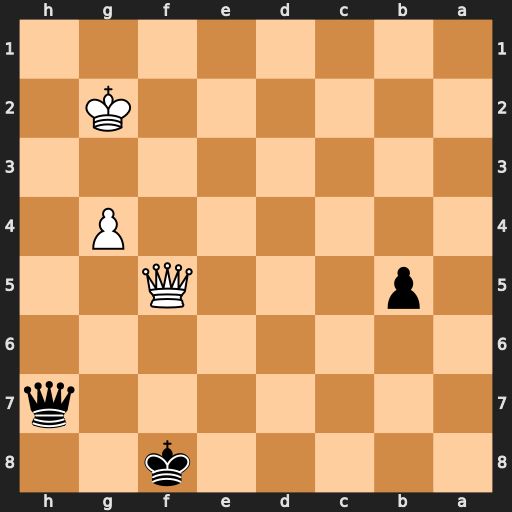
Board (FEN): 5k2/7q/8/1p3Q2/6P1/8/6K1/8
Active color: b
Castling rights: -
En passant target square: -
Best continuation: Qxf5 gxf5 b4 Kf1 b3 Ke1 b2